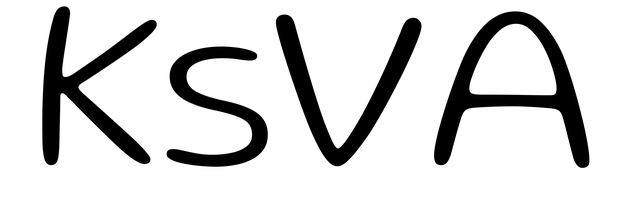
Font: Gluten_ExtraLight